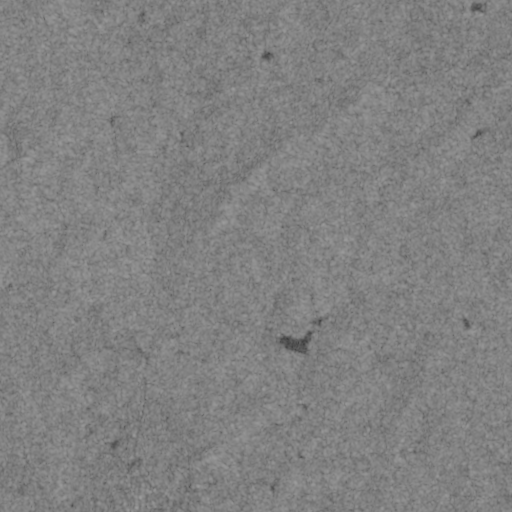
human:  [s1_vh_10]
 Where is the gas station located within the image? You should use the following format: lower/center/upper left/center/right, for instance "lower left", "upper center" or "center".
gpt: The gas station is located in the lower left of the image.
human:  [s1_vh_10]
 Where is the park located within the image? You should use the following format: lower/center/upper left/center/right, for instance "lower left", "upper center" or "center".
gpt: The park is located in the lower left of the image.
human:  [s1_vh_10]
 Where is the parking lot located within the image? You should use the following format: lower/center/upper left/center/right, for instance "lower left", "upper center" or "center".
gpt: There is no parking lot in the image.

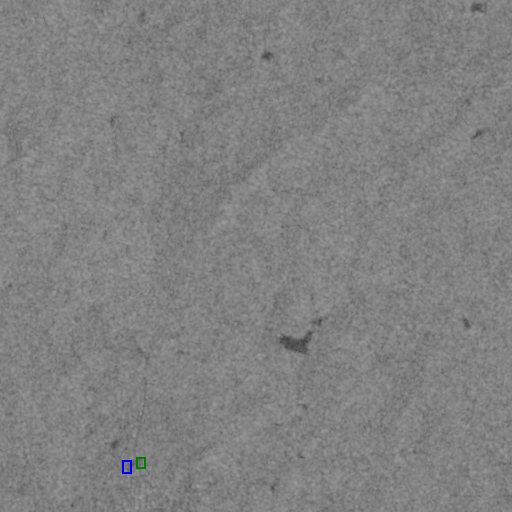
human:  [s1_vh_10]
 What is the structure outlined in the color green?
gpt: The structure outlined in green is a gas station.
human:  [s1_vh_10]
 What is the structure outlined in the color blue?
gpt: The structure outlined in blue is a park.
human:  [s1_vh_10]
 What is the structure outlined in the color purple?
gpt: There is no purple outline.